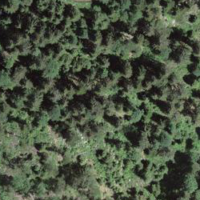
EUNIS habitat code: 43
Species observed at this site:
Lathyrus vernus
Cardamine heptaphylla
Platanthera bifolia